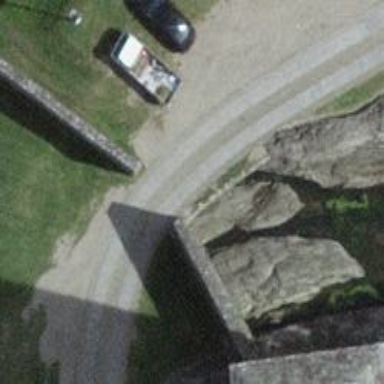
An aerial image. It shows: Historical city wall serving as barrier.